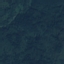
Land use / land cover: Forest